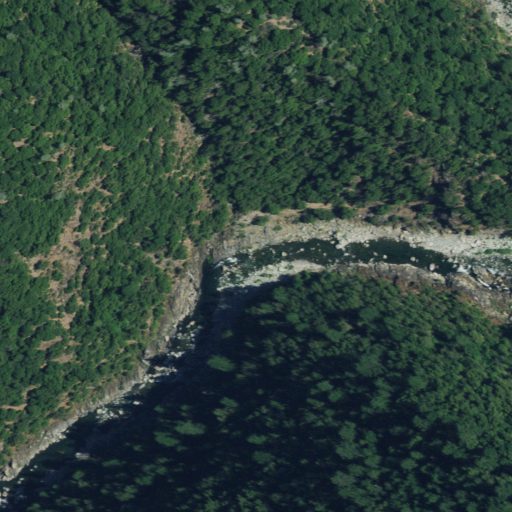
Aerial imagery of valley in California named Sheldon Ravine containing evergreen forest and shrub